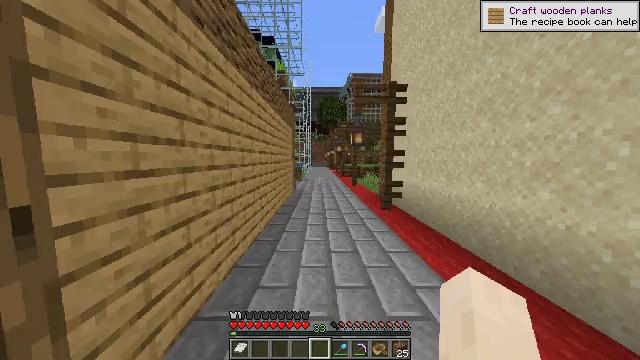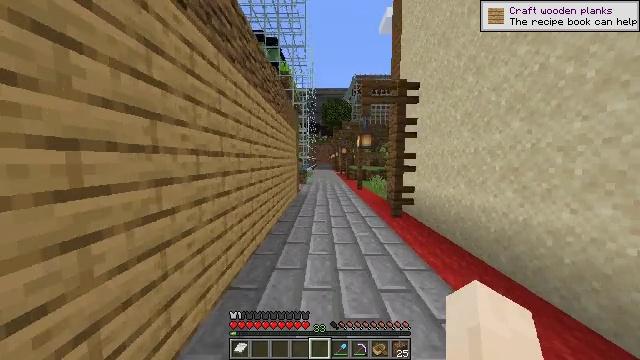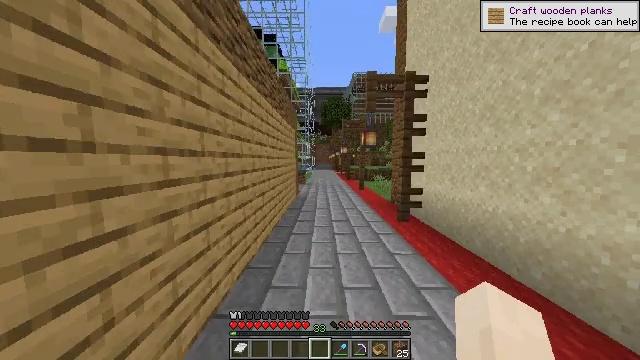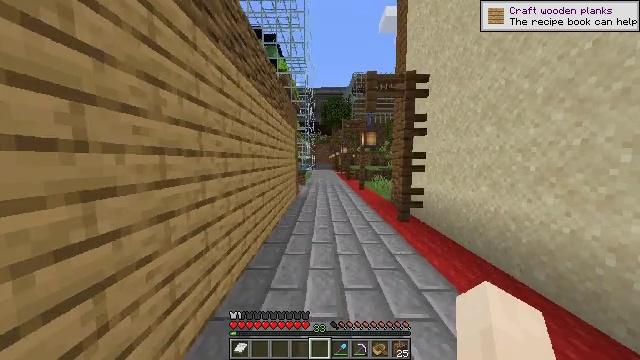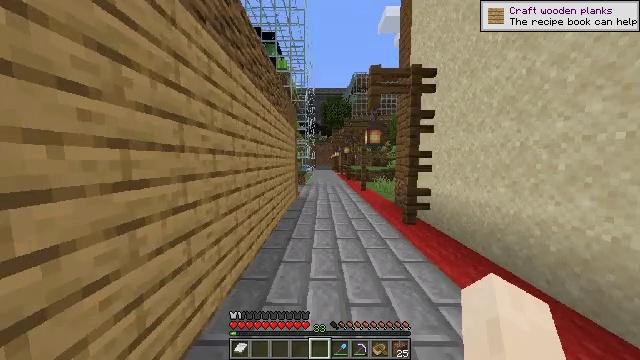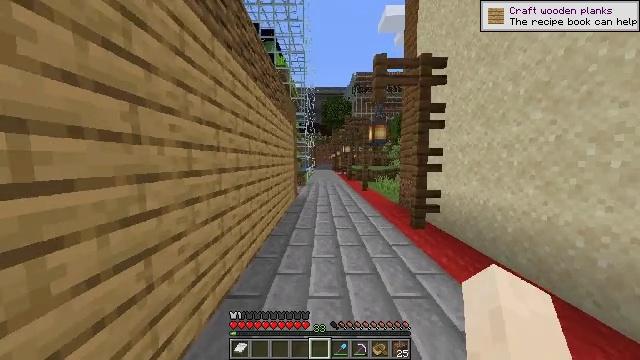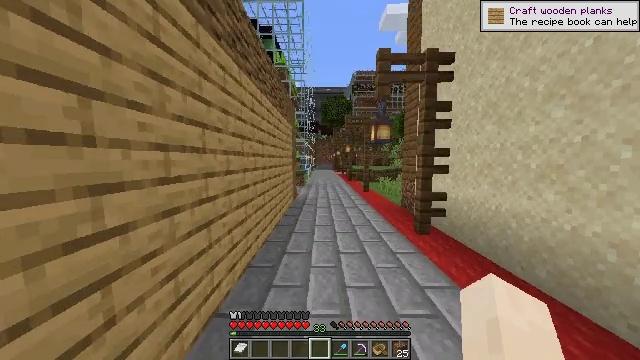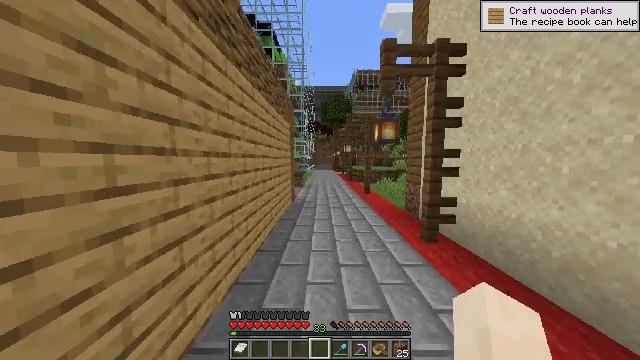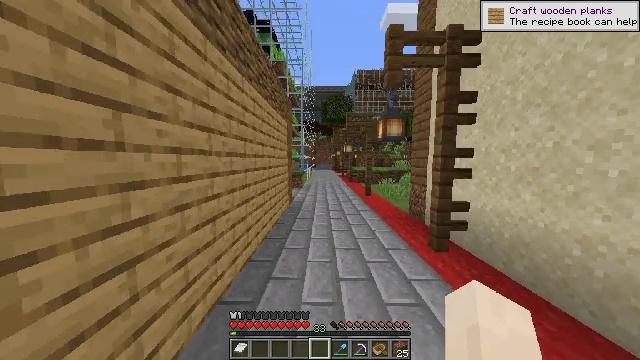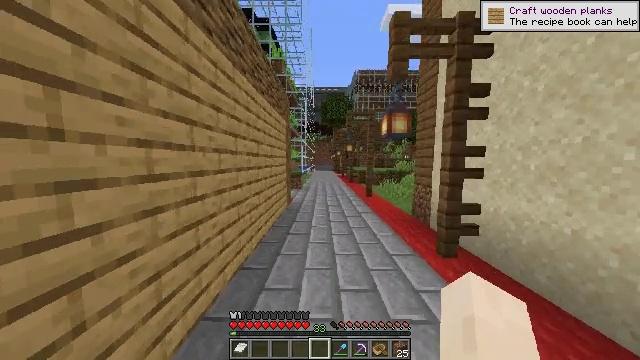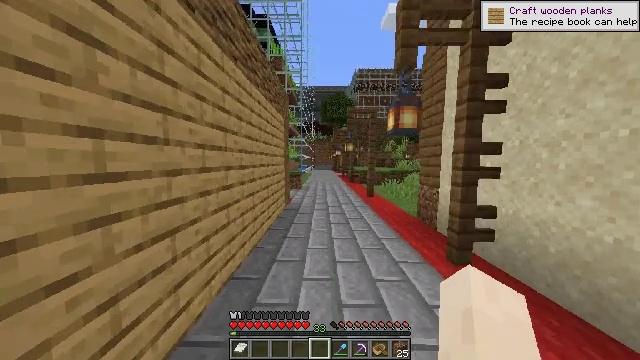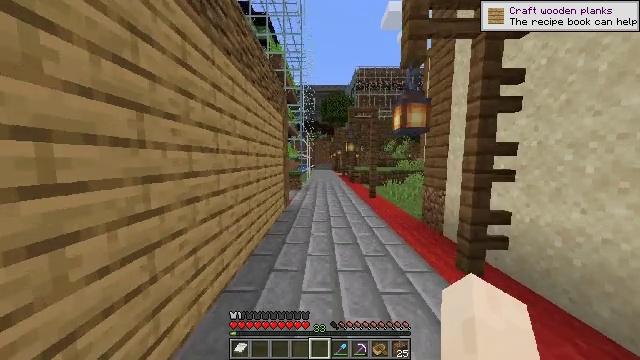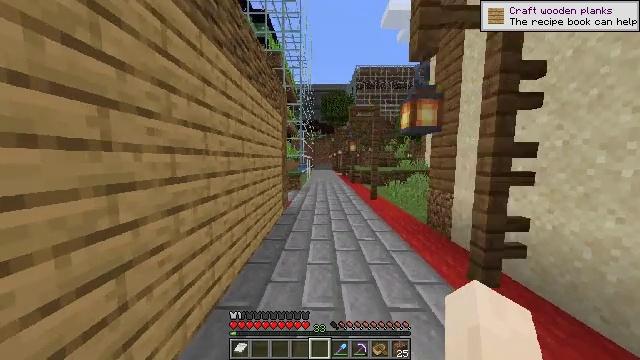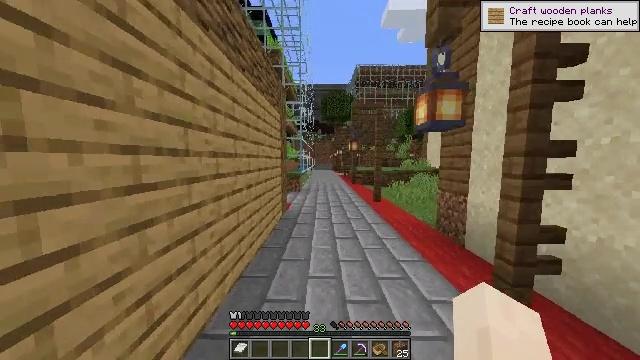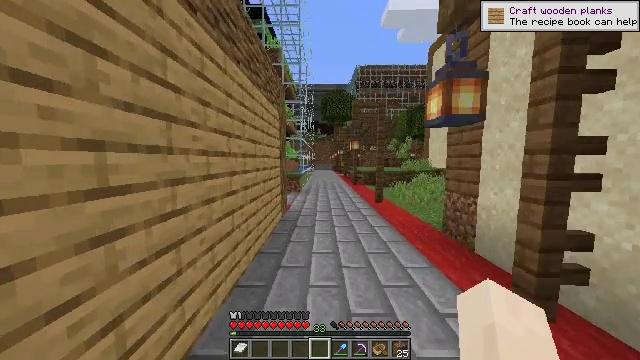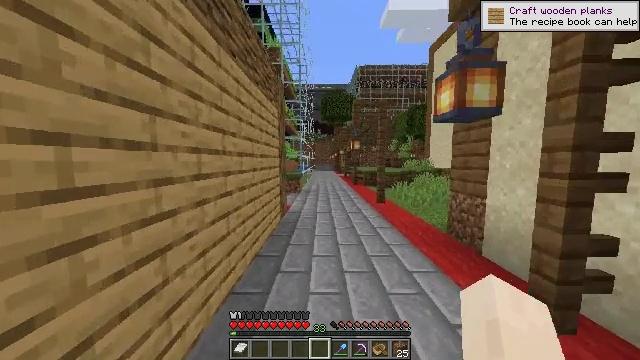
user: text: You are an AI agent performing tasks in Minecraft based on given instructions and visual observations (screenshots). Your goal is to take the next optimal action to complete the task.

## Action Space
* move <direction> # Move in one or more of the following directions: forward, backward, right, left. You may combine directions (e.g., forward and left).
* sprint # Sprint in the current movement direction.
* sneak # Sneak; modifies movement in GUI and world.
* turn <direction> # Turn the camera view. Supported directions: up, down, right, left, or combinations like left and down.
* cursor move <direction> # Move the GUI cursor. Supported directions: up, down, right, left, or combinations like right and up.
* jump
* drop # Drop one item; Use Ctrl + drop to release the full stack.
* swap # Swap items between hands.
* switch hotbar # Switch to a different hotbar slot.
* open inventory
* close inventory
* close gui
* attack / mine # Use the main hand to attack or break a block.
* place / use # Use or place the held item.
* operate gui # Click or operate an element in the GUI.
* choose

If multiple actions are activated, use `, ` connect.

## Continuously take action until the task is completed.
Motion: motion action
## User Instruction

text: Gather the ladder by attacking it.
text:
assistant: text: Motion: move forward
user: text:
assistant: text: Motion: move forward
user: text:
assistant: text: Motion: move forward
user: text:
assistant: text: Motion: move forward
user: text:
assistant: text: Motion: move forward
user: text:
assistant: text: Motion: move forward
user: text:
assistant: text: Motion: move forward
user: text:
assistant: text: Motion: move forward
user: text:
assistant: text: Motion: move forward
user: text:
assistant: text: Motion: move forward
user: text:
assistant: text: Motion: move forward
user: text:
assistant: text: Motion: move forward
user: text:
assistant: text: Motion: move forward
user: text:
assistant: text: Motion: move forward
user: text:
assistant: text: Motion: move forward
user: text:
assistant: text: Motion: move forward
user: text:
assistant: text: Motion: move forward
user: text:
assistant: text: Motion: move forward
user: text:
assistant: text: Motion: move forward
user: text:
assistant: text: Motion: move forward
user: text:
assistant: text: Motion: move forward
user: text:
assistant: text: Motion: move forward
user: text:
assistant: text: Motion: move forward
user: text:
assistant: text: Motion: move forward
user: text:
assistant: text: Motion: move forward
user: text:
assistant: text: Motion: move forward
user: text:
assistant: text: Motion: move forward
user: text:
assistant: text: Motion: move forward
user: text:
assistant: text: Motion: move forward
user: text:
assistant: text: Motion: move forward